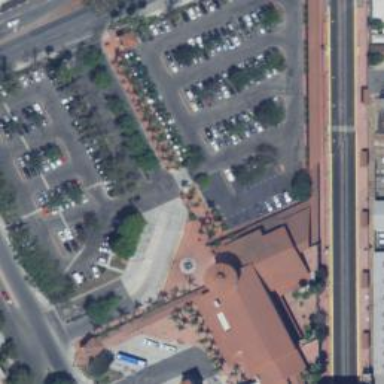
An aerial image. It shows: Train station building.